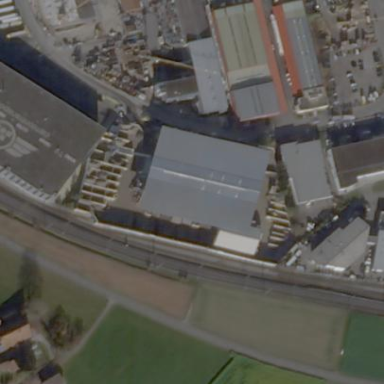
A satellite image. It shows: View of roof of building.